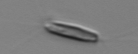
Label: Chrysochromulina